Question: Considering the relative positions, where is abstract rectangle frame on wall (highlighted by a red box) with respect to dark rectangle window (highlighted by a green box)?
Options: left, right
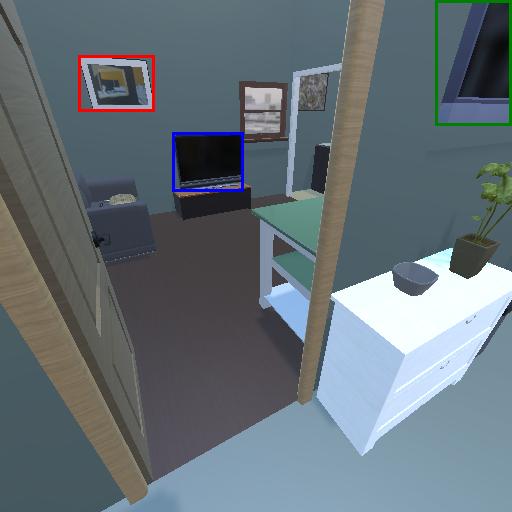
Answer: left